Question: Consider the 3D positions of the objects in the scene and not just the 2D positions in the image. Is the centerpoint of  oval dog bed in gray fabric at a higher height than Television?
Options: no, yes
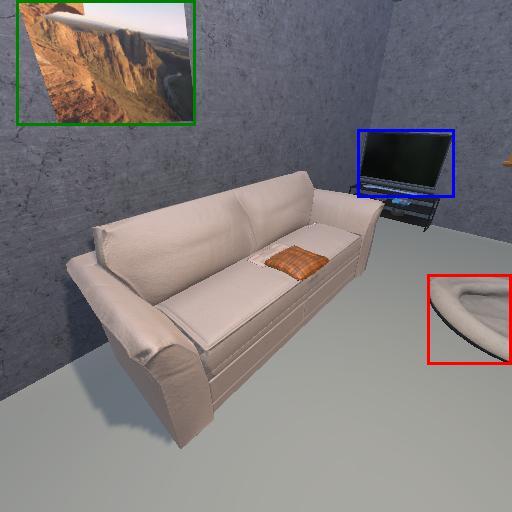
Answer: no